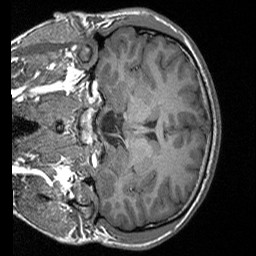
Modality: T1w
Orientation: coronal
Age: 18
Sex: female
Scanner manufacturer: siemens
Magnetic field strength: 3 T
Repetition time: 1.64 s
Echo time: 0.00234 s